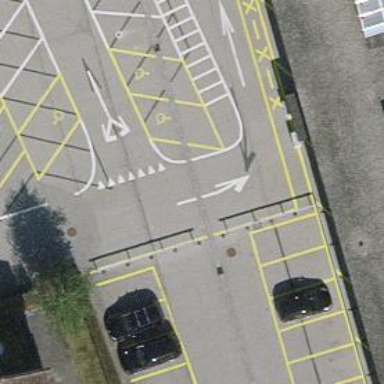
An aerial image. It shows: Road serving as parking aisle.